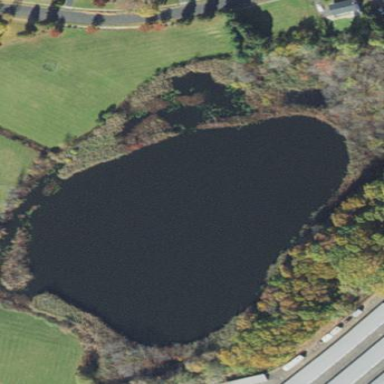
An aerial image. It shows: Serene pond surrounded by nature.